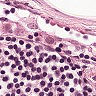
Metastatic tissue present: no